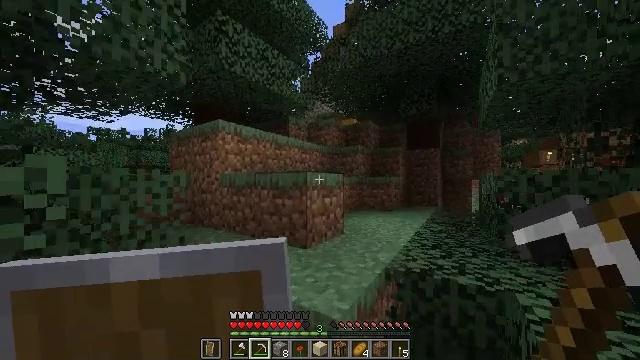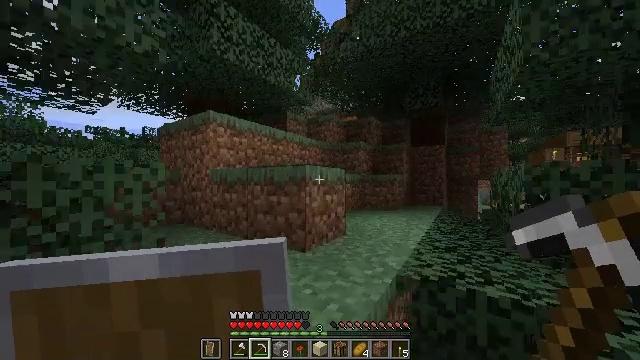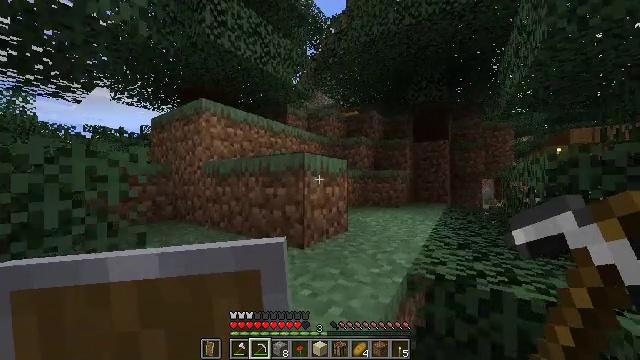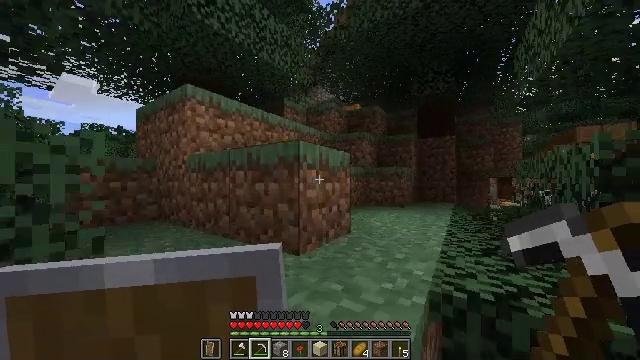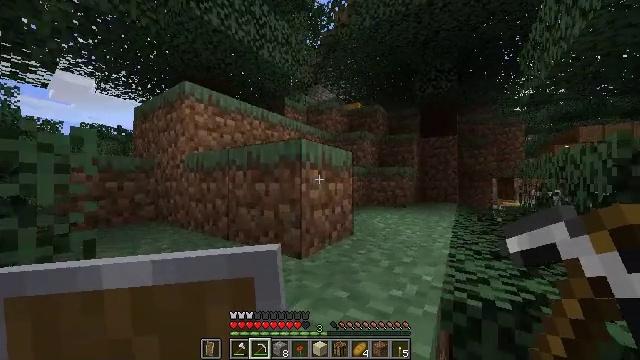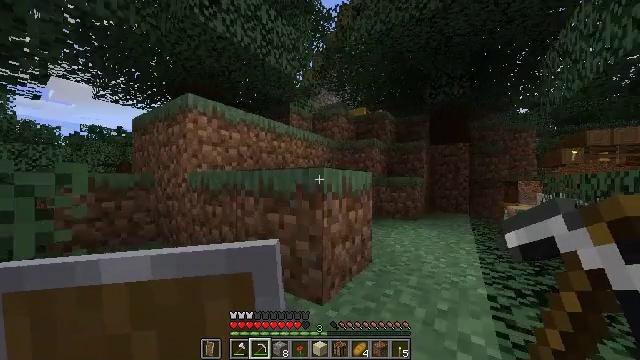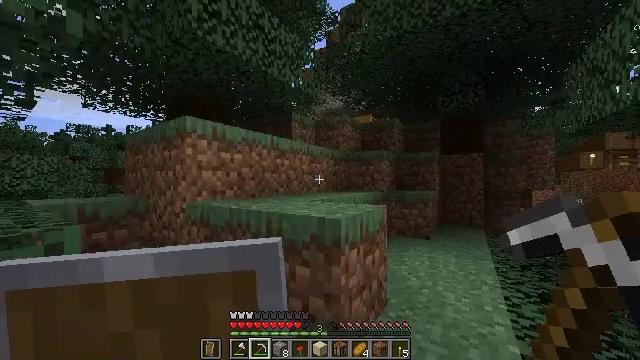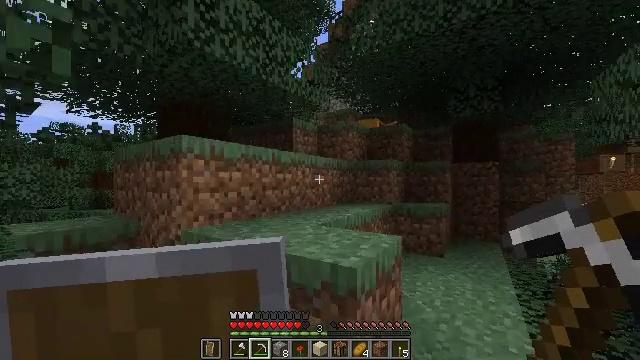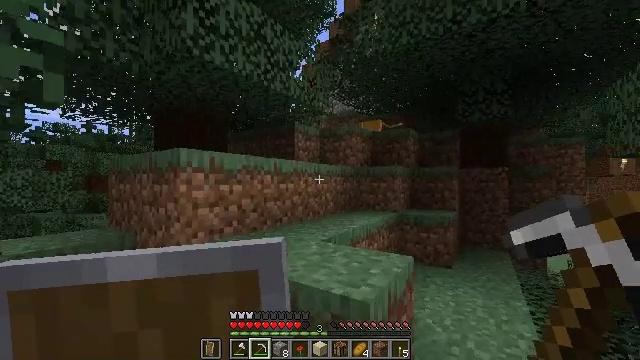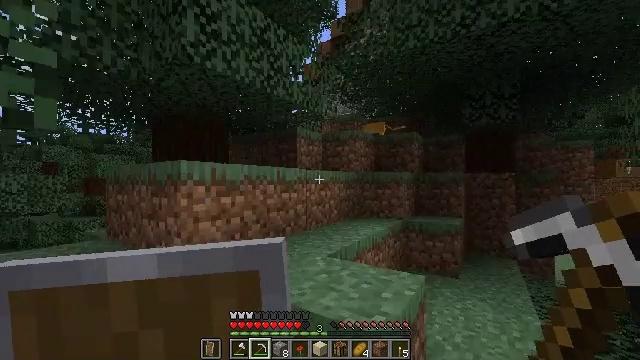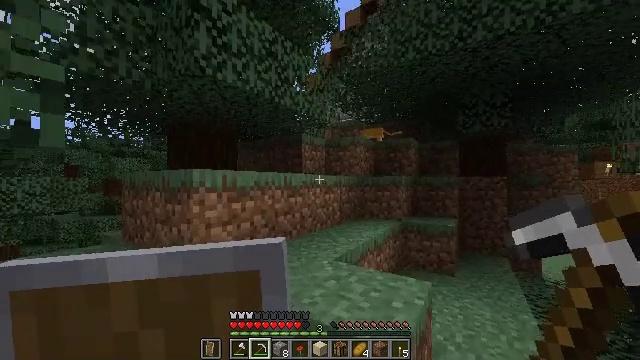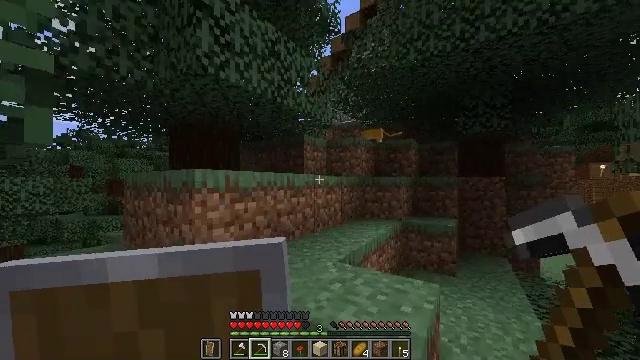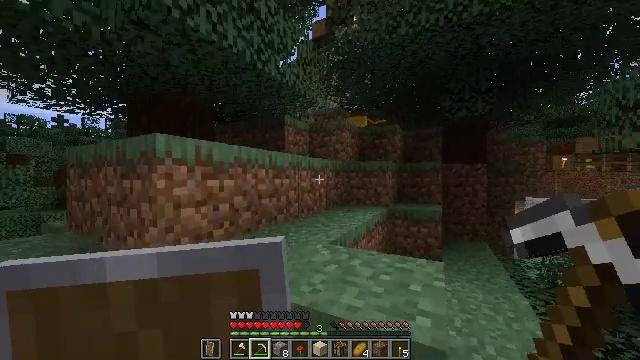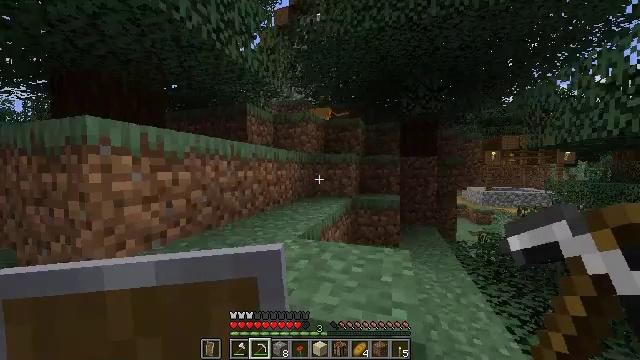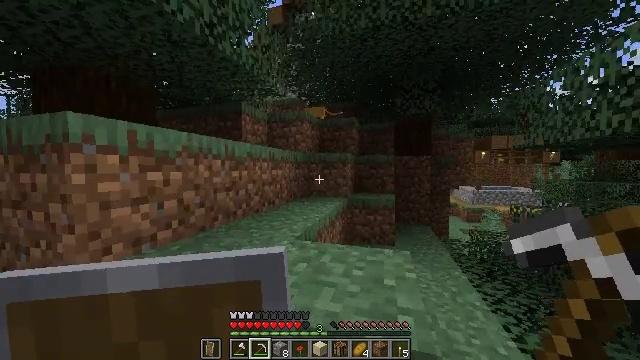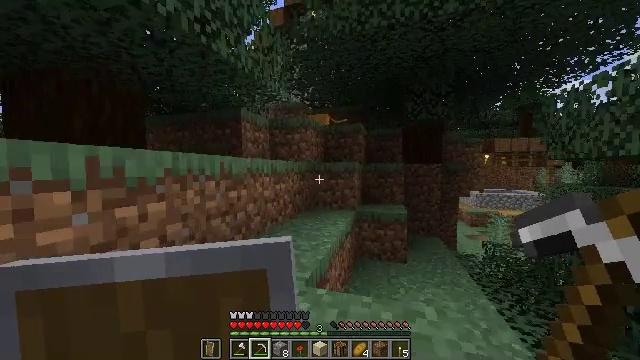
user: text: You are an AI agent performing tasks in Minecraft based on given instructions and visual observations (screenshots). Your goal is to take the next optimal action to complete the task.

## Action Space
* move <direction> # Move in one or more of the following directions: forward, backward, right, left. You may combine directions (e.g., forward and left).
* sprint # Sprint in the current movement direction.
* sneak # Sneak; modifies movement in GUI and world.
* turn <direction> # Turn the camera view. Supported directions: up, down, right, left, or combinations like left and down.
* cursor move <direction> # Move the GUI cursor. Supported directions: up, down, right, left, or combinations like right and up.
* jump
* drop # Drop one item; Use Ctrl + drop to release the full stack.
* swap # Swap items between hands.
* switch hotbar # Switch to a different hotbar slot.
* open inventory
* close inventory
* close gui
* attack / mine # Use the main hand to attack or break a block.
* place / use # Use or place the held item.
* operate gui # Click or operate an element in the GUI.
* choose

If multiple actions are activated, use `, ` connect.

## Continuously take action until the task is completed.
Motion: motion action
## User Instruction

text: Gather spruce leaves to collect foliage.
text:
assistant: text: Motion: move forward, sprint, jump
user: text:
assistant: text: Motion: move forward, sprint, jump
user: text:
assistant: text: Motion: move forward, sprint, jump
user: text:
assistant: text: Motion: move forward, sprint, jump
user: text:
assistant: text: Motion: move forward, sprint, jump
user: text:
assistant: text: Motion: move forward, sprint, jump
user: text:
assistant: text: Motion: move forward, sprint, jump
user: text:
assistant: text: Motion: move forward, sprint, jump
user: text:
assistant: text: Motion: move forward, sprint, jump
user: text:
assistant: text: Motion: move forward, sprint, jump
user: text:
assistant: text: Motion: move forward, sprint, jump
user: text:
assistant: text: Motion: move forward, sprint, turn right and down, jump
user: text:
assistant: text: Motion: move forward, sprint, turn right and down, jump
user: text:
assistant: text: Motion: move forward, sprint, turn right, jump
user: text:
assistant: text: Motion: move forward, sprint, jump
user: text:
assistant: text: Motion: move forward, sprint, jump
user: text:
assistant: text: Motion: move forward, sprint, jump
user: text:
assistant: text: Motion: move forward, sprint, jump
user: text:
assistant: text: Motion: move forward, sprint, turn up, jump
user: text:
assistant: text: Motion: move forward, sprint, turn left and up, jump
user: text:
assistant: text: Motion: move forward, sprint, turn left, jump
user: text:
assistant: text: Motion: move forward, sprint, jump
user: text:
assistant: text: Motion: move forward, sprint, jump
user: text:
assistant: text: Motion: move forward, sprint, jump
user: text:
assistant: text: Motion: move forward, sprint, jump
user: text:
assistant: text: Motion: move forward and move right, sprint
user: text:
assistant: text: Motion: move forward and move right, sprint, turn left
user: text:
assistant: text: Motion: move forward and move right, sprint, turn left
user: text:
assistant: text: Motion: move forward and move right, sprint, turn left
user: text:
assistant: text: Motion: move forward and move right, sprint